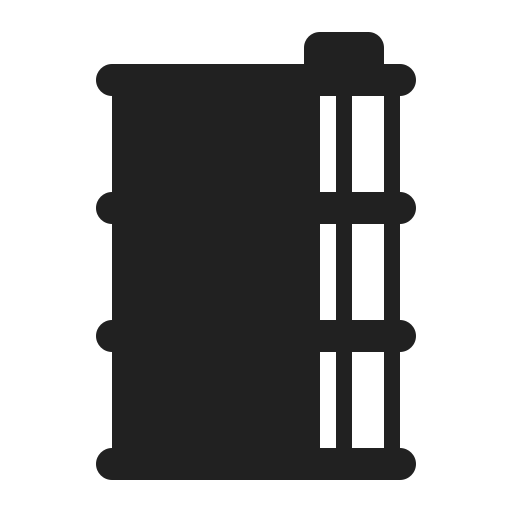
oil drum high contrast